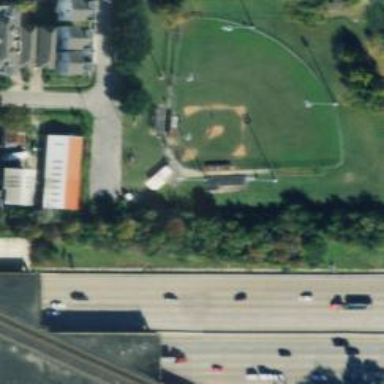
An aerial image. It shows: Baseball pitch for leisure land activities.